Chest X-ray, PA view. Patient: 40 years old, sex F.
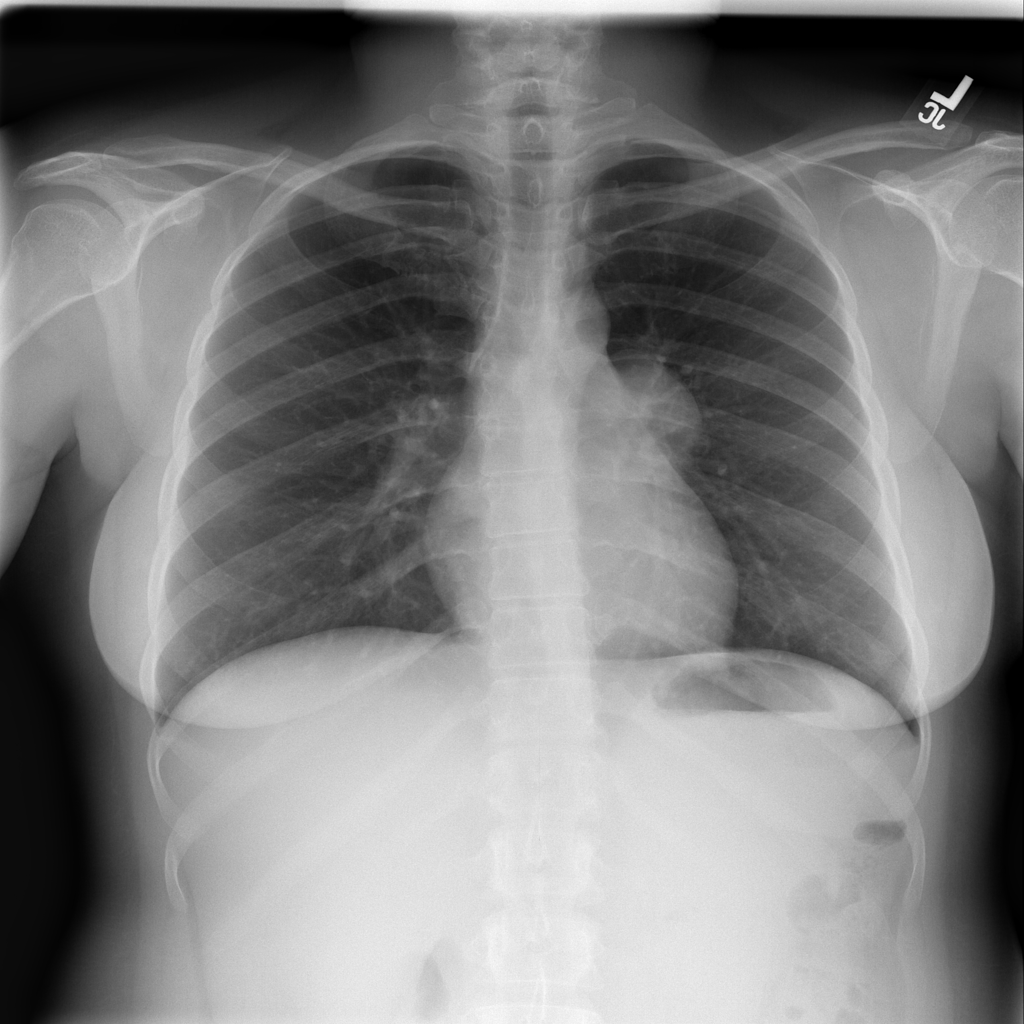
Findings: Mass